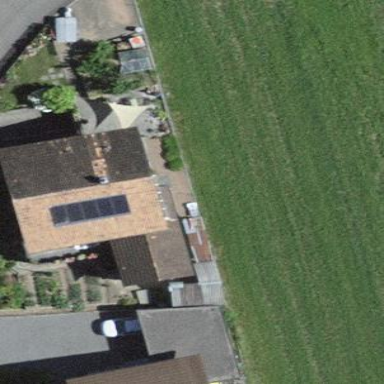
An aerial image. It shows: Simple house.